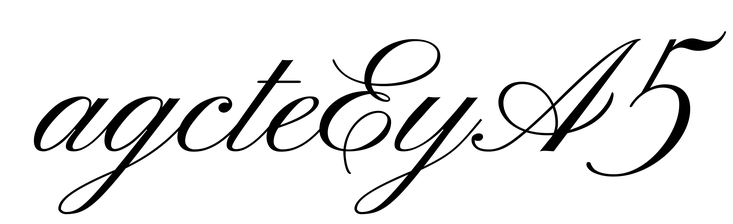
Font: PinyonScript-Regular